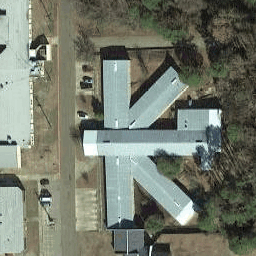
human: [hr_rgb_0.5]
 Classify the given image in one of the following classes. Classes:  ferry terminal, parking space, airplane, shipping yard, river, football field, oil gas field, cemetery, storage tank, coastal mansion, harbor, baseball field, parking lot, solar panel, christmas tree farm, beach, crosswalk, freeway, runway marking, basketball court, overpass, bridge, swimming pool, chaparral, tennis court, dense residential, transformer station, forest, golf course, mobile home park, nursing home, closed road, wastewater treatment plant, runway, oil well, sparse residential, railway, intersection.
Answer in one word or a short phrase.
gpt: nursing home